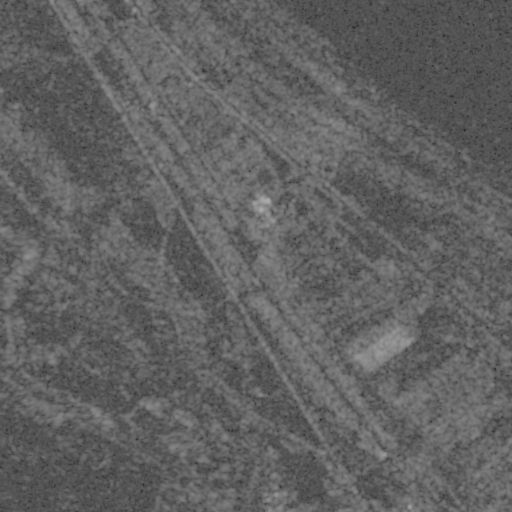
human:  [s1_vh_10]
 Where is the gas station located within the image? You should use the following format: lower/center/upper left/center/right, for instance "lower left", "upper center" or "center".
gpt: The gas station is located in the upper left of the image.
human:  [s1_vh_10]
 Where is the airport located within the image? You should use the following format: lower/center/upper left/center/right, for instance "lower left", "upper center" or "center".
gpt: There is no airport in the image.

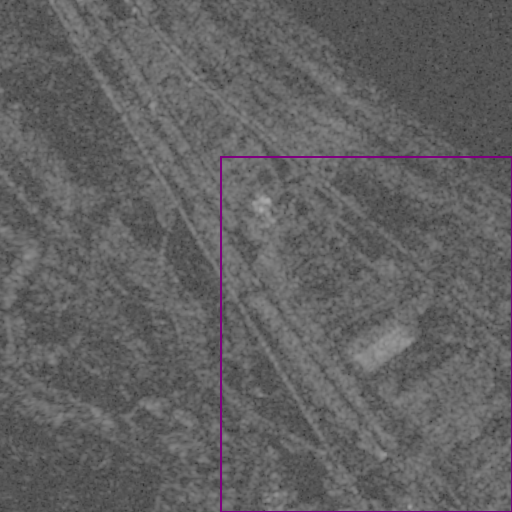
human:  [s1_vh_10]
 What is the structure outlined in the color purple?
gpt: The structure outlined in purple is a crop field.
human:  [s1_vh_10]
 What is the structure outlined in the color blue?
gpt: There is no blue outline.